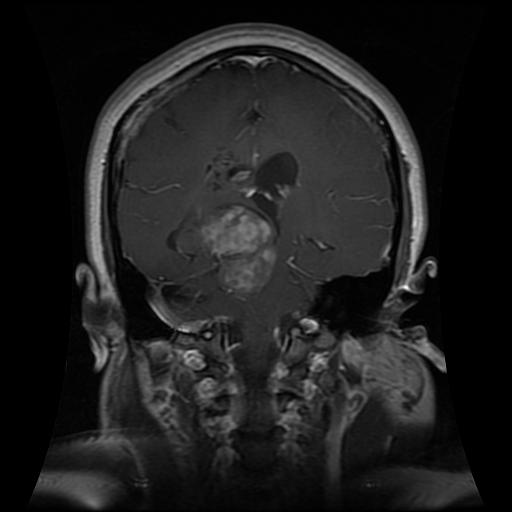
Label: glioma